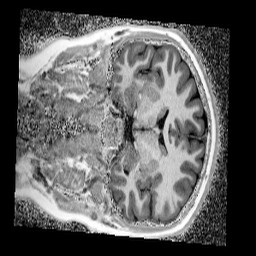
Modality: UNIT1_denoised
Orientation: coronal
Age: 13
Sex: male
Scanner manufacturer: siemens
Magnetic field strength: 3 T
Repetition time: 4 s
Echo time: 0.00299 s